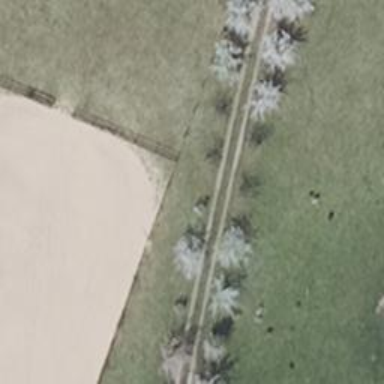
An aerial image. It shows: Driveway leading to service road.